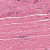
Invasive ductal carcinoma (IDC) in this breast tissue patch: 1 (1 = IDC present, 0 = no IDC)